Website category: university
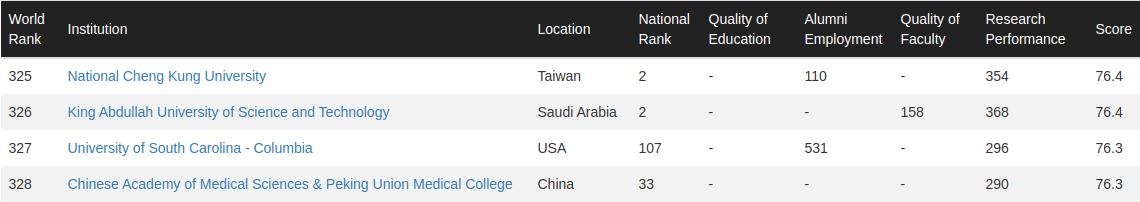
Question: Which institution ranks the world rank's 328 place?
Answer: Chinese Academy of Medical Sciences & Peking Union Medical College

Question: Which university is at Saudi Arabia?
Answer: King Abdullah University of Science and Technology

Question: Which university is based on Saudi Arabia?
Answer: King Abdullah University of Science and Technology

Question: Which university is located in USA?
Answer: University of South Carolina - Columbia

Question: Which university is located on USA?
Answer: University of South Carolina - Columbia

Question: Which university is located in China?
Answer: Chinese Academy of Medical Sciences & Peking Union Medical College

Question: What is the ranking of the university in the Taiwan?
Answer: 325

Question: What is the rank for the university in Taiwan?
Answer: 325

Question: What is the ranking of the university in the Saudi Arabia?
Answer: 326

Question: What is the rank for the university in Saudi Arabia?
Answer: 326

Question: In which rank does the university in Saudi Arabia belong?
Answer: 326

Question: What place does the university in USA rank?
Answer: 327

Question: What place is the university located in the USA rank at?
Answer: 327

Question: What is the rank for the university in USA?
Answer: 327

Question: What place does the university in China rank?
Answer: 328

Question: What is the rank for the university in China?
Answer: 328

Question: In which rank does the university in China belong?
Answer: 328

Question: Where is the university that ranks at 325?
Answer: Taiwan

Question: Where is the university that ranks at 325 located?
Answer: Taiwan

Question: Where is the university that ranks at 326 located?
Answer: Saudi Arabia

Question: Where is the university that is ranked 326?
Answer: Saudi Arabia

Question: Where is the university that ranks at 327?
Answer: USA

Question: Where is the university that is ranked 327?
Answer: USA

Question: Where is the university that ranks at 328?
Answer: China

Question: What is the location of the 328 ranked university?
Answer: China

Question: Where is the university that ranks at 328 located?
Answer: China